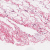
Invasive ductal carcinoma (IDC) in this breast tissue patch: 0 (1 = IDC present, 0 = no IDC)